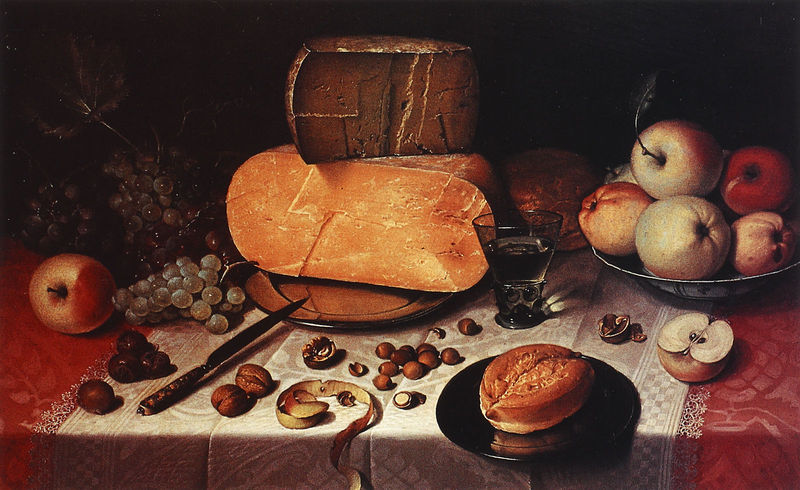
Titel: Schautafel mit Käsestücken und Früchten
Künstler: Floris Claesz van Dyck
Institution: Haarlem, Frans Hals Museum
Schlagwörter: blau, gemälde, wasser, gelb, grün, braun, glas, tisch, weiss, obst, rot, tuch, messer, schale, schüssel, silber, teller, niederlande, tischdecke, tischtuch, stoff, decke, stilleben, stillleben, trauben, apfel, äpfel, lila, violett, essen, wein, brot, griff, becher, porzellan, geschirr, mahlzeit, brokat, damast, gedeck, weintrauben, silberteller, käse, pfirsiche, nüsse, brötchen, walnüsse, tischdecken, haselnüsse, semmel, nobel, spitzendecke, festmal, 1530, blöau, rot#, noppenglas, traubern, broakt, dmast